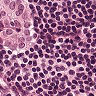
Metastatic tissue present: yes